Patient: sex M, age 67
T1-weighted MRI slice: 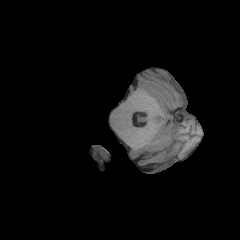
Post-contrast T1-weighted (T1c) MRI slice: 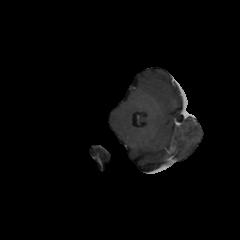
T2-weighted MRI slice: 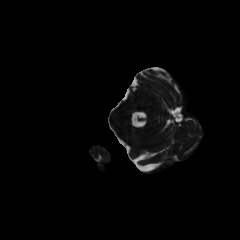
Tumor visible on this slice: no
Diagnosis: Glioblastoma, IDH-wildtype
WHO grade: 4